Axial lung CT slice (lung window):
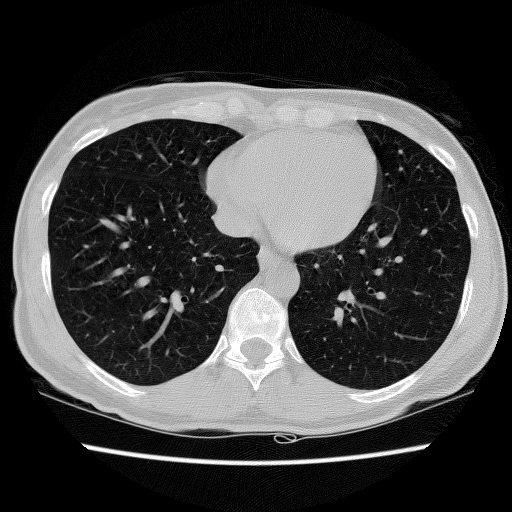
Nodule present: no